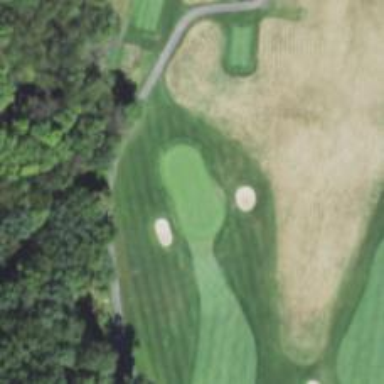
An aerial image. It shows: View of golf hole.